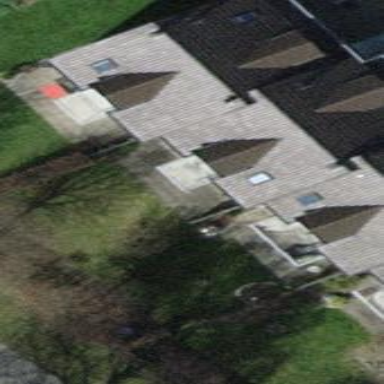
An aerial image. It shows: Terrace building.